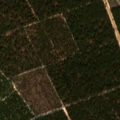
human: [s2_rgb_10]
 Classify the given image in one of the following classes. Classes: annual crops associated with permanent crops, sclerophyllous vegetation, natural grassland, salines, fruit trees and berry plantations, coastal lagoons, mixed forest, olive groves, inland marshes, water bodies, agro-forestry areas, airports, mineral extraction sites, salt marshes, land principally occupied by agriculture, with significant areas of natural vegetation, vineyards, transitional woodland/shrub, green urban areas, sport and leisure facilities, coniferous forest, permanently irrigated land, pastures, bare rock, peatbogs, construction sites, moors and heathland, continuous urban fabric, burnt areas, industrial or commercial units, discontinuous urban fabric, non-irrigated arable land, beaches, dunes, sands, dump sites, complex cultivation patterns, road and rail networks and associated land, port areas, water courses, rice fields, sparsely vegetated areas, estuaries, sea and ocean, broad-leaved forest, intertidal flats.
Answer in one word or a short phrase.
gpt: broad-leaved forest, coniferous forest, transitional woodland/shrub